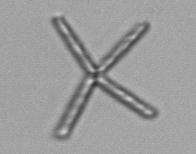
Label: Thalassionema